Question: Button group
'''
<button type="button" class="btn btn-default pull-left">
<span class="glyphicon glyphicon-chevron-left"></span>
<span id="prevBtn">06.02.2014</span>
</button>
<button type="button" class="btn btn-default pull-left">
<span id="nextBtn">08.08.2014</span>
<span class="glyphicon glyphicon-chevron-right"></span>
</button>
<button type="button" class="btn btn-default pull-left">
<span id="toDayBtn">Today</span>
</button>
'''
How create vertical divider with bootstrap 3?
<URL>

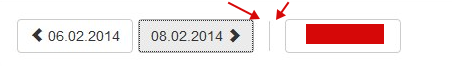
Answer: My result
'''
<div style="border-right: 1px solid #C0C0C0; margin-left: 20px; float: left; height: 34px">
</div>
<button type="button" class="btn btn-default pull-left" style="margin-left: 20px;">
<span id="toDayBtn">Today</span>
</button>
'''